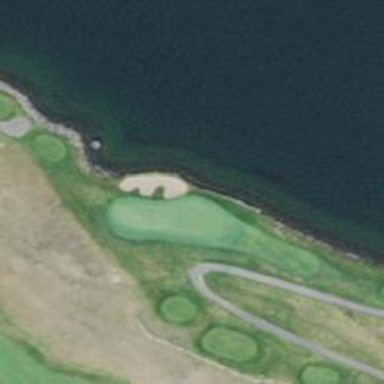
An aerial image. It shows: View of golf hole.